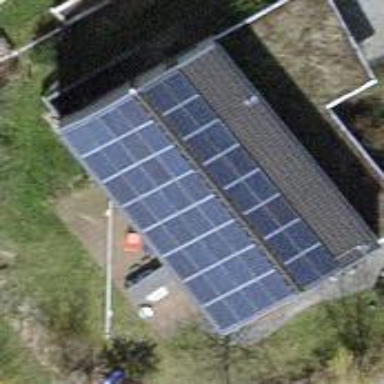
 consisting of solar photovoltaic panels."